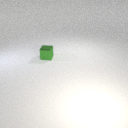
small green metal cube